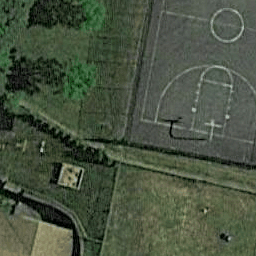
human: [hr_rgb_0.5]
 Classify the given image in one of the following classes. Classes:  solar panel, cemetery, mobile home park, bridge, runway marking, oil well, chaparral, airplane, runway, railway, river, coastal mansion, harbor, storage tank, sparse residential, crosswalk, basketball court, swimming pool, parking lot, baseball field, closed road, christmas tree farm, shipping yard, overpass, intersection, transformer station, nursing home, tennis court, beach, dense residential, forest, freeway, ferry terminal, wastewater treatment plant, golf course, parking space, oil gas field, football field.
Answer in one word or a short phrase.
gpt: basketball court